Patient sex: M
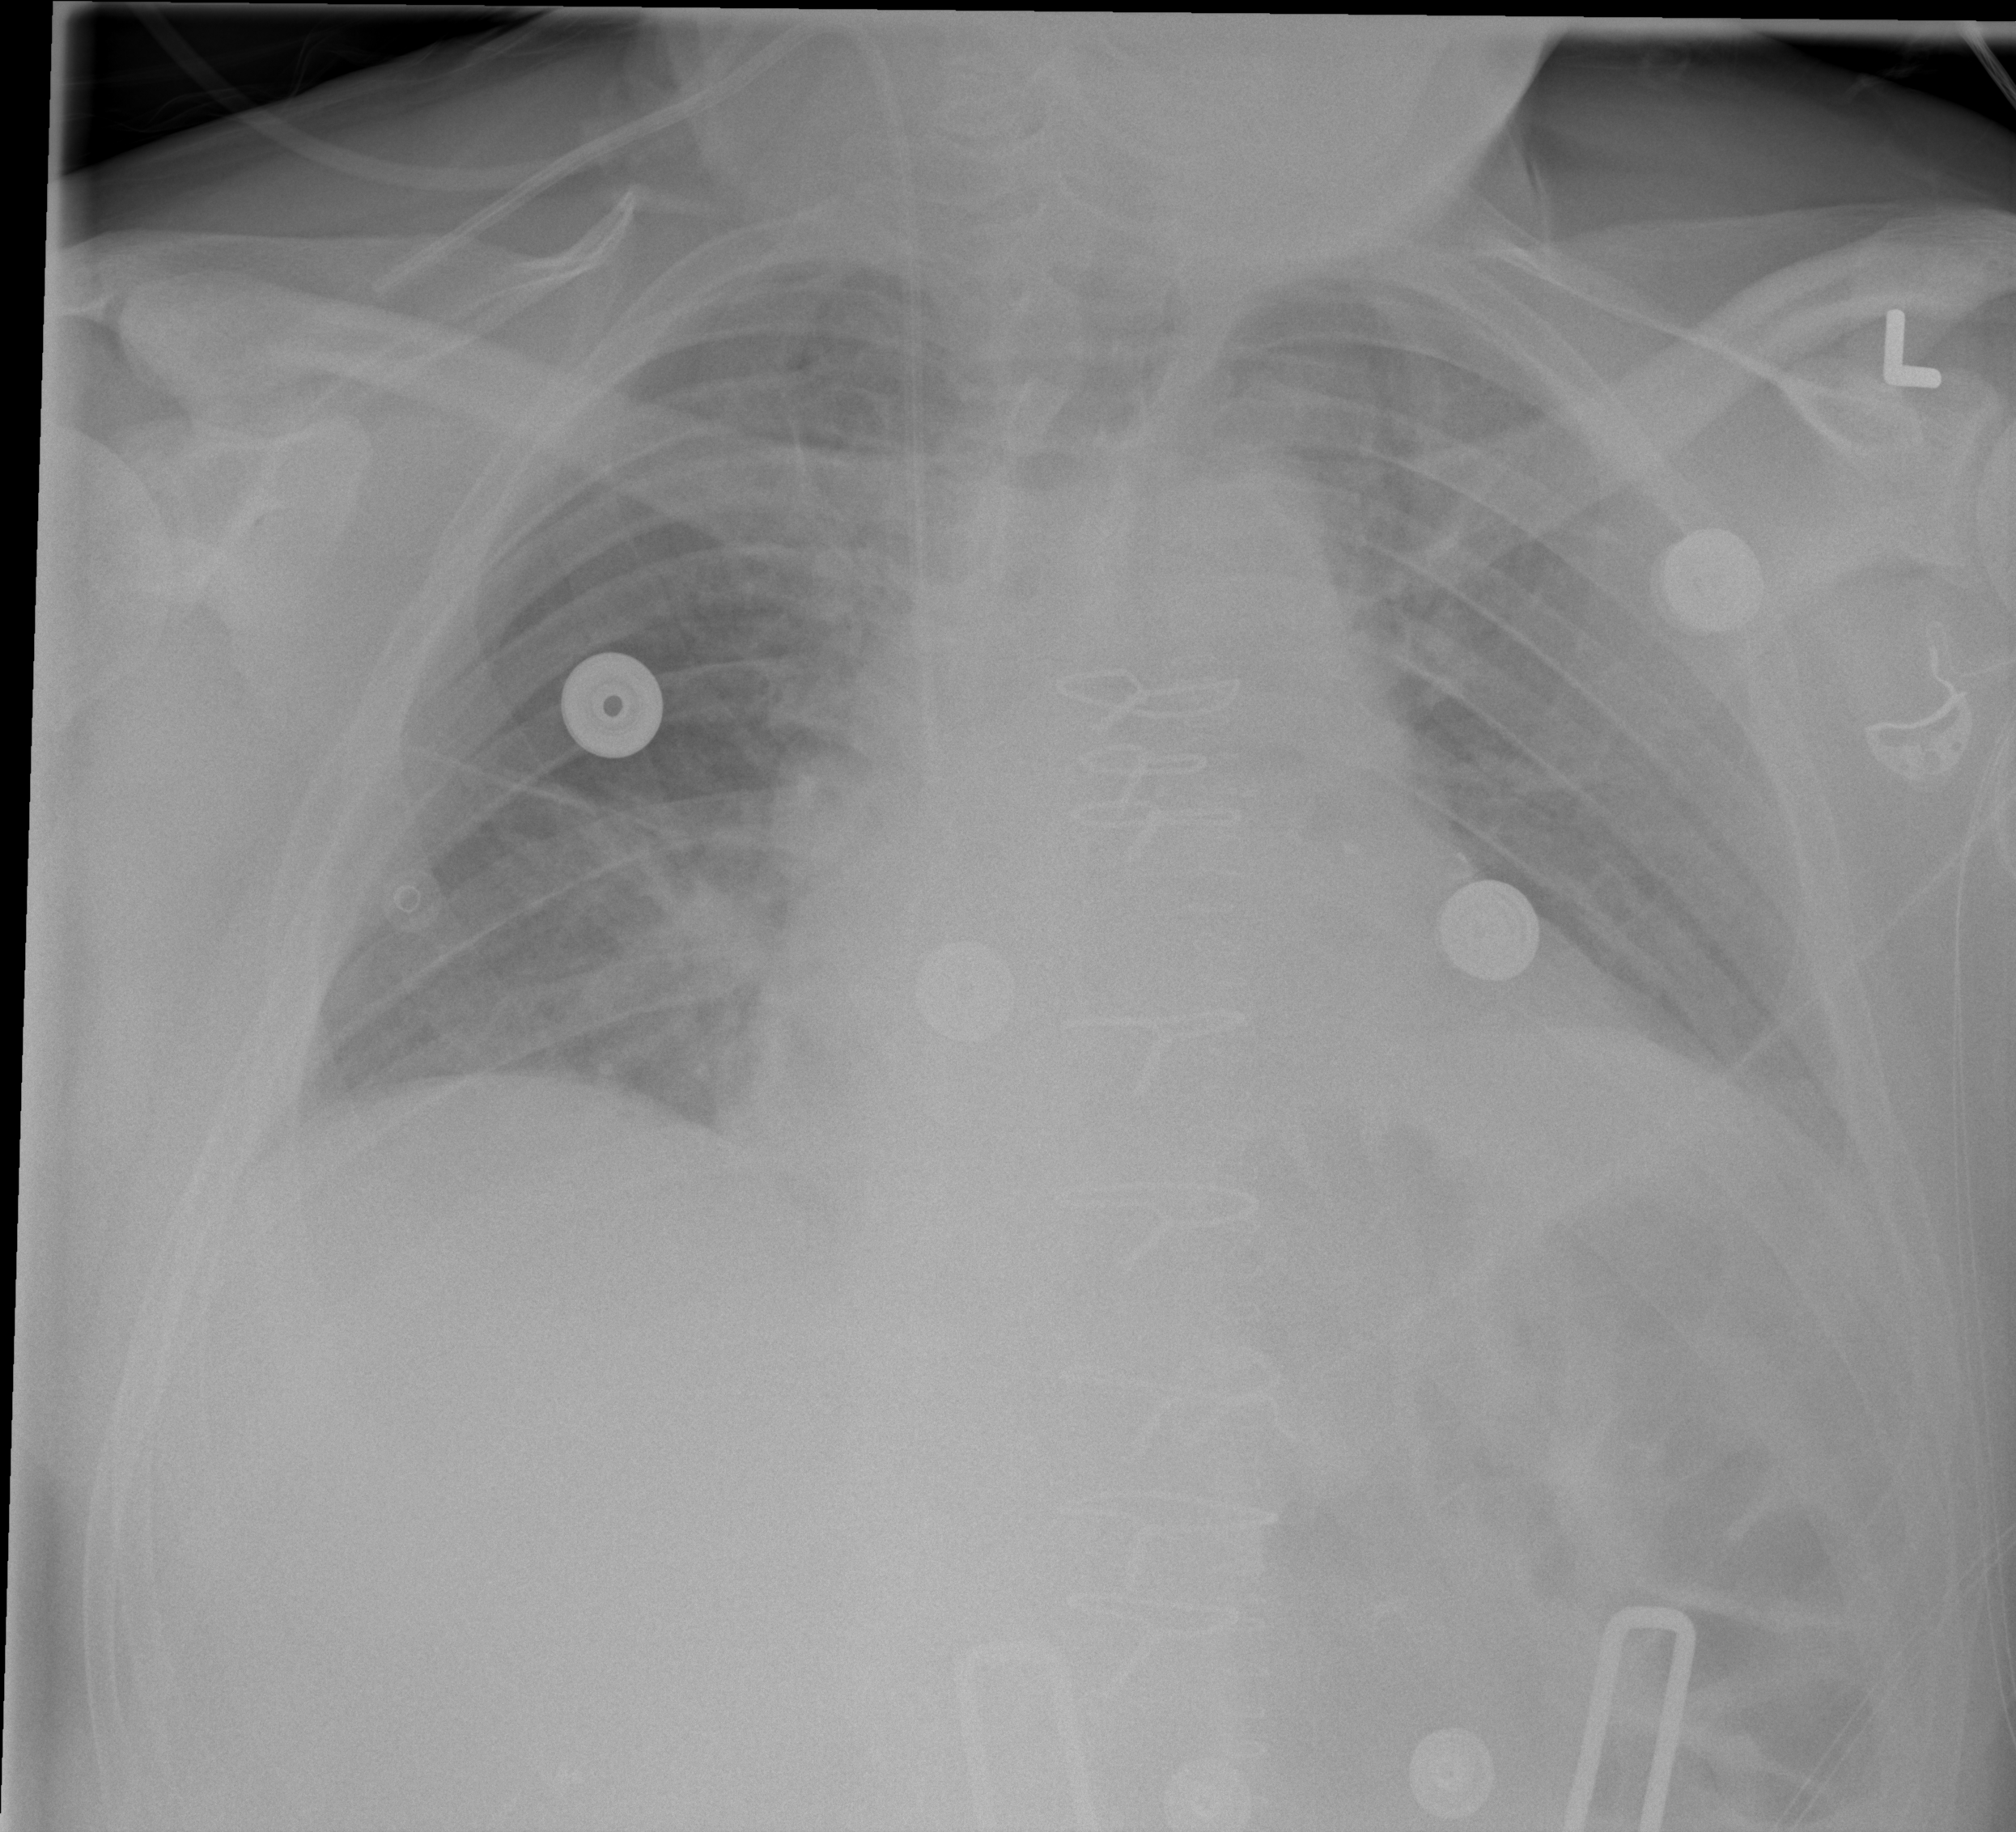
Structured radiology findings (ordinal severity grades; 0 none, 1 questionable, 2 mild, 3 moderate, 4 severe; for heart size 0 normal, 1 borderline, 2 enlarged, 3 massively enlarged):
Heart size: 2
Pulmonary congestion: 2
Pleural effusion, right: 0
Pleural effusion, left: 2
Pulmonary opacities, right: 2
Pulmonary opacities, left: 2
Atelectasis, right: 2
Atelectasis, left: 1